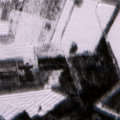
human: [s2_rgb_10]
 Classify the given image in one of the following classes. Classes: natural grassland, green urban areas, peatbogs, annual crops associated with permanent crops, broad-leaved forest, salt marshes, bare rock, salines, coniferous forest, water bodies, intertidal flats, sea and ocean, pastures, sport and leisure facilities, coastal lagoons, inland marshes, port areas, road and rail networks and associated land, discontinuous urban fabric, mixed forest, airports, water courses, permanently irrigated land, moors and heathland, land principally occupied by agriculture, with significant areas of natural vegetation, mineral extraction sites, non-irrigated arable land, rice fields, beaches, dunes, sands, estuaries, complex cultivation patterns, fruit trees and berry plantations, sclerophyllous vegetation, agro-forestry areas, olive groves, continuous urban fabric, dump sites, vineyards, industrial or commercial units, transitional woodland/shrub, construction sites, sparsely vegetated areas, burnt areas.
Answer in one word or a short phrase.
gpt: non-irrigated arable land, land principally occupied by agriculture, with significant areas of natural vegetation, coniferous forest, mixed forest, transitional woodland/shrub